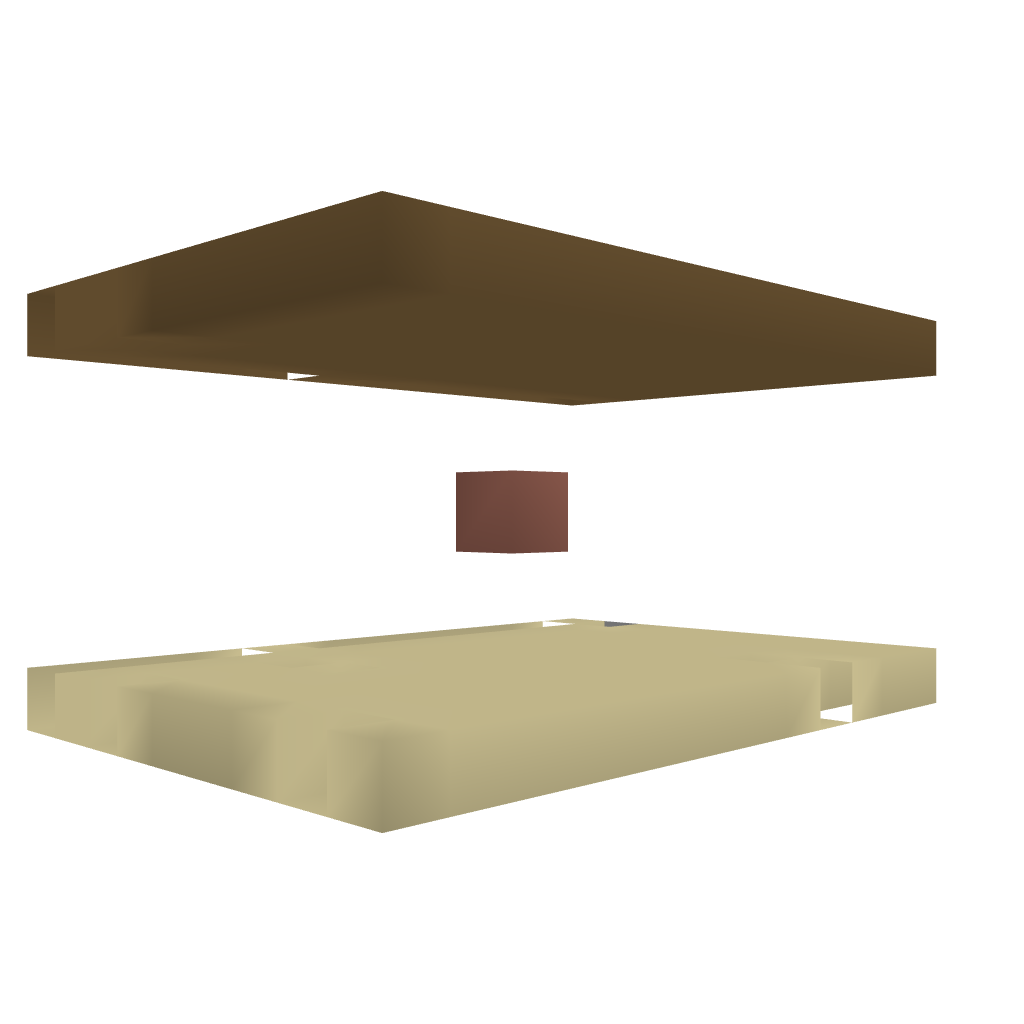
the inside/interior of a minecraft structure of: Factory Template